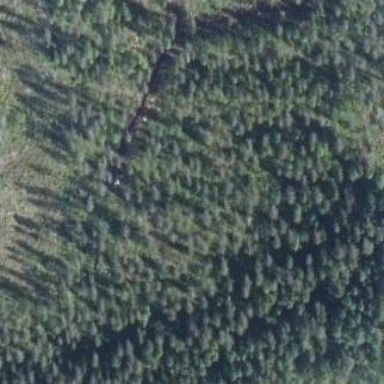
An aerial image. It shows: Needle-leaved woodland.